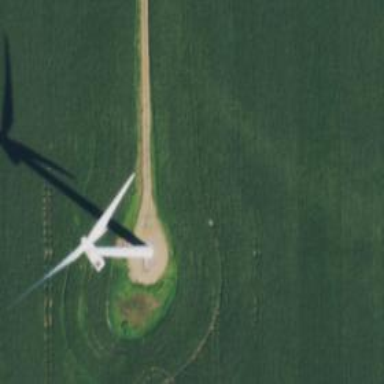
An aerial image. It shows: Wind turbine generator that utilizes wind as its source for generating electricity. It is of the horizontal axis type.